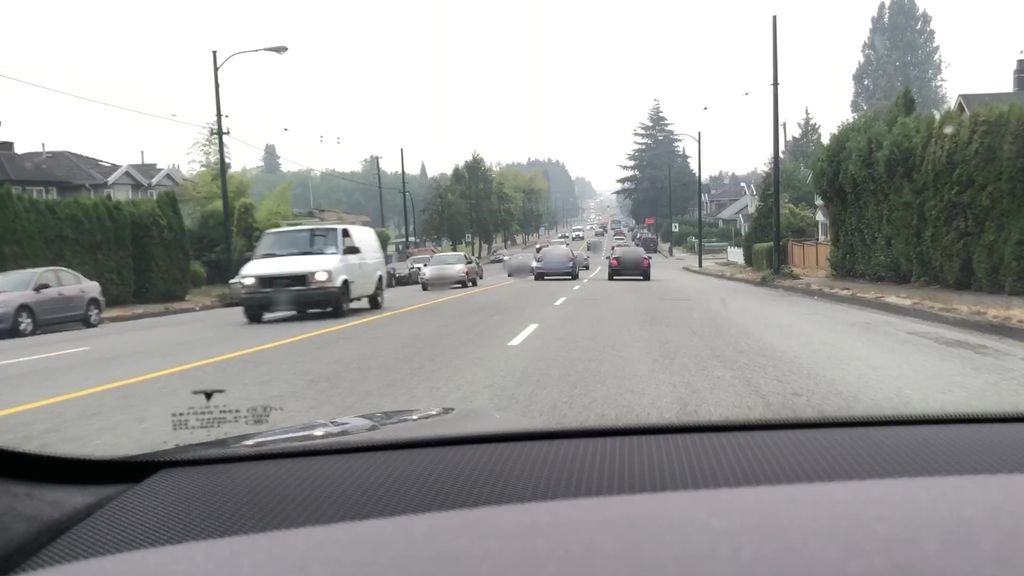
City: vancouver